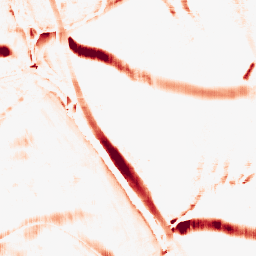
Category: morphological
Decomposition family: morphological_rect
Decomposition parameters: operation: opening
width: 10
height: 20
Upsampling method: sinc_hamming
Upsampling parameters: scale: 2
kernel_size: 16
Upsampling scale: 2